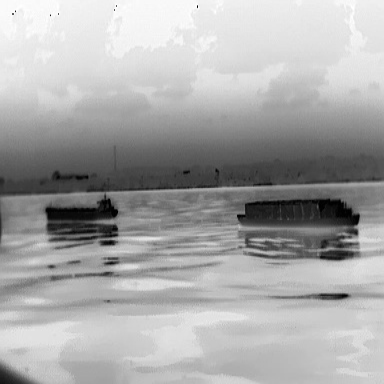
There are two objects shown in the infrared image, including a fishing_boat, and a liner.